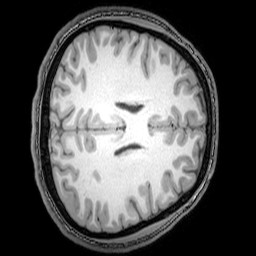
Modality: T1w
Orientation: axial
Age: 24
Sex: male
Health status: healthy
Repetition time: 0.081 s
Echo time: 0.037 s